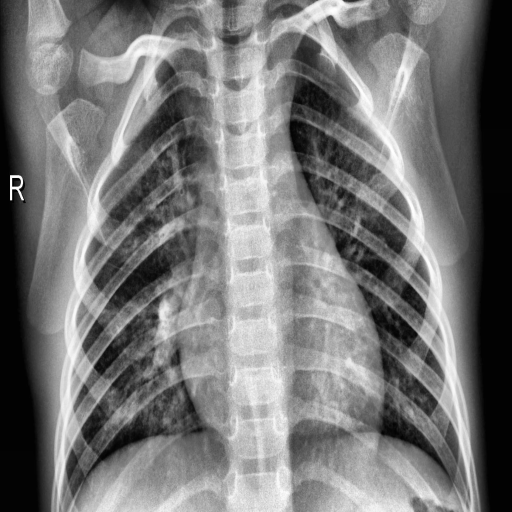
Finding: NORMAL